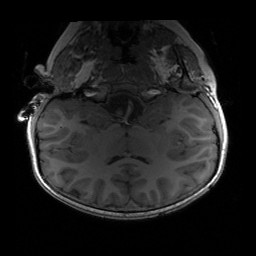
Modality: T1w
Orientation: sagittal
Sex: male
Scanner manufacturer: siemens
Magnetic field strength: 3 T
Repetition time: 1.9 s
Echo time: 0.00243 s